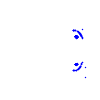
Particle: kaon